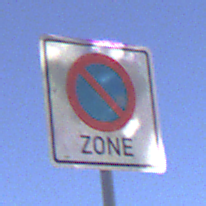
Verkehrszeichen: BeginnEingeschraenktesHalteverbotZone
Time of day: MorningAfternoon
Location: Outdoor (Nature)
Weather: Clear
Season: NotSpecified
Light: Natural